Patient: sex M, age 48
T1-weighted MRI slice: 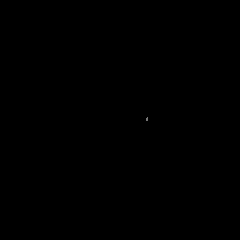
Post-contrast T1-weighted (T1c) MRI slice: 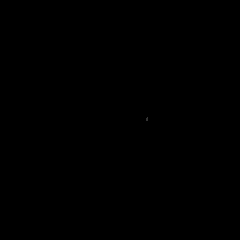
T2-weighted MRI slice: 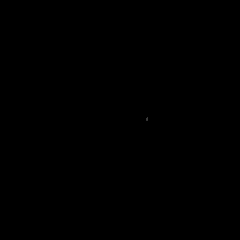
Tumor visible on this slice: no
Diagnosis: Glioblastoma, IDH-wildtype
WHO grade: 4